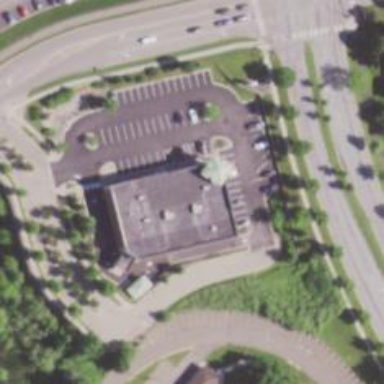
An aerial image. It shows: Pharmacy providing healthcare services.